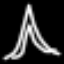
Label: The Eiffel Tower